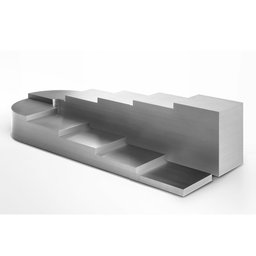
Label: furniture